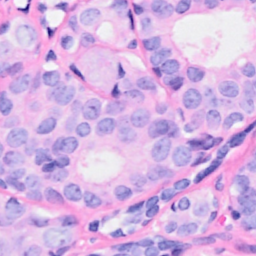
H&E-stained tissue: Breast